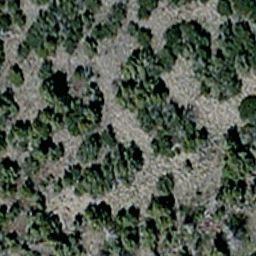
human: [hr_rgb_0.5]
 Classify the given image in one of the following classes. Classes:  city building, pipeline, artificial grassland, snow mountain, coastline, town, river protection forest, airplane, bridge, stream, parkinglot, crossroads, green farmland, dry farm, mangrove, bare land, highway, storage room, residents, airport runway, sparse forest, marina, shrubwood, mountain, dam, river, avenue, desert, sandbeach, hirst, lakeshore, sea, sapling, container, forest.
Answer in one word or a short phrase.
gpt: sparse forest